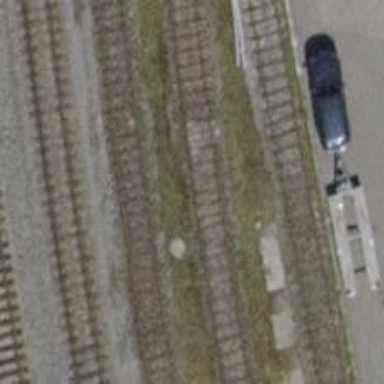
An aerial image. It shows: Single-track railway yard.